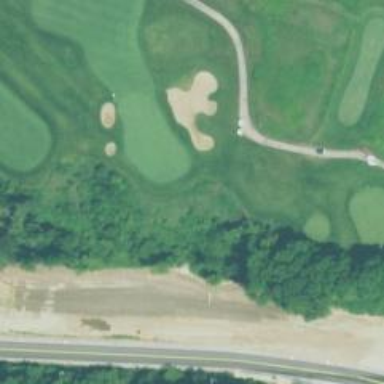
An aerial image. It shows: View of golf hole.